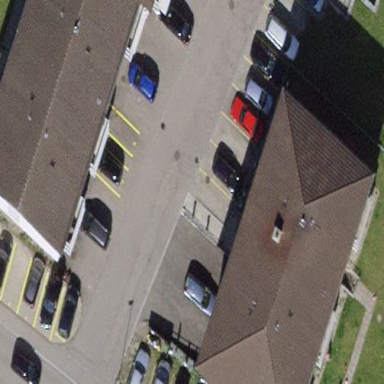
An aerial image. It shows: Image showing building with apartments.